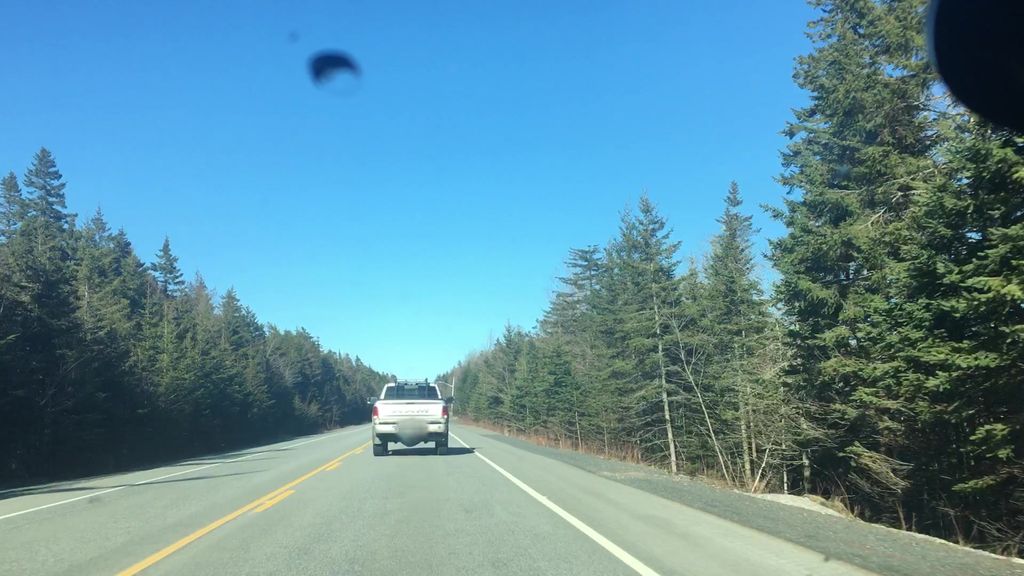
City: halifax